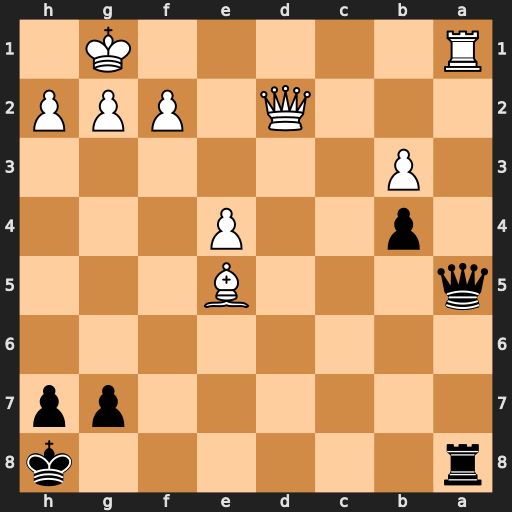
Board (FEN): r6k/6pp/8/q3B3/1p2P3/1P6/3Q1PPP/R5K1
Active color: b
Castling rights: -
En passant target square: -
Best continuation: Qxa1+ Bxa1 Rxa1+ Qc1 Rxc1#